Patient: sex F, age 44
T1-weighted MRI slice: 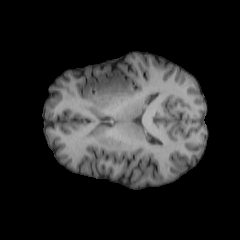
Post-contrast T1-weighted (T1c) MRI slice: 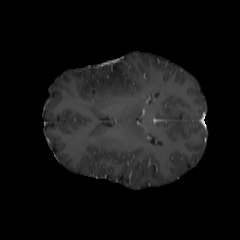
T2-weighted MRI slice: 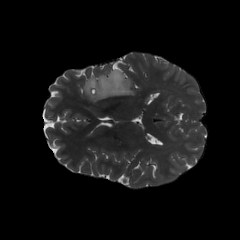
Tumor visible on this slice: yes
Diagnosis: Oligodendroglioma, IDH-mutant, 1p/19q-codeleted
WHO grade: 2